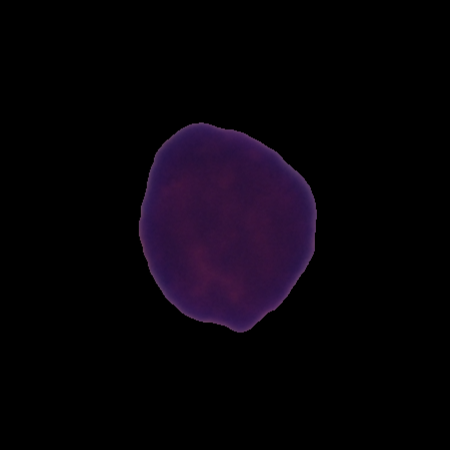
Label: healthy